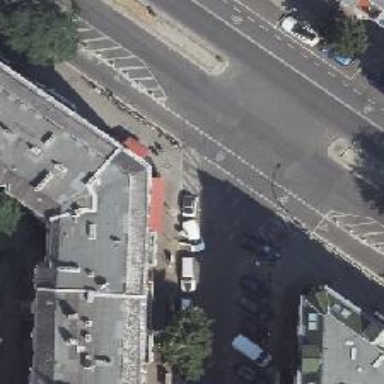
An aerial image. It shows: Pub.